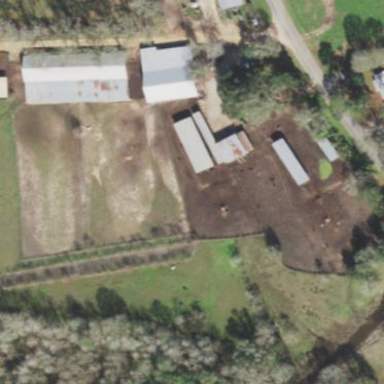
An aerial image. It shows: Feedlot in farmyard.